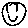
Label: smiley face